Question: Is there anyway to have a view that overlaps the main view, but not all of it? Just about 80/90%? I'm asking that because the designer has designed something like that:

As you see, I've one View and the main view behind. How can I implement that? And what's the best way to create a costum view, that can be reusable in the future?
Tks!
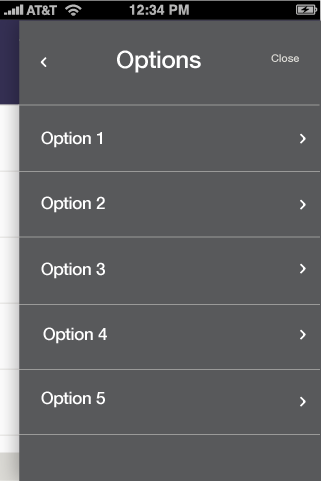
Answer: You can change 'UIView''s origin x like this: (for example 100px space from left)
'''
view.frame = CGRectMake( 100, 0, view.frame.size.width, view.frame.size.height );
'''
Don't forget that x and y starts from left bottom corner.
'''
view.frame = CGRectMake( x, y, width, height);
'''
---
> what's the best way to create a custom view, that can be reusable in
the future?
Add 'UIView' from Objects library and then subclass it.
---
(Do with animation):
'''
[UIView animateWithDuration:0.5f animations:^{
[viewOutlet setFrame:CGRectMake( 100, viewOutlet.frame.origin.y, viewOutlet.frame.size.width, viewOutlet.frame.size.height)];
}];
'''